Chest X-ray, AP view. Patient: 60 years old, sex M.
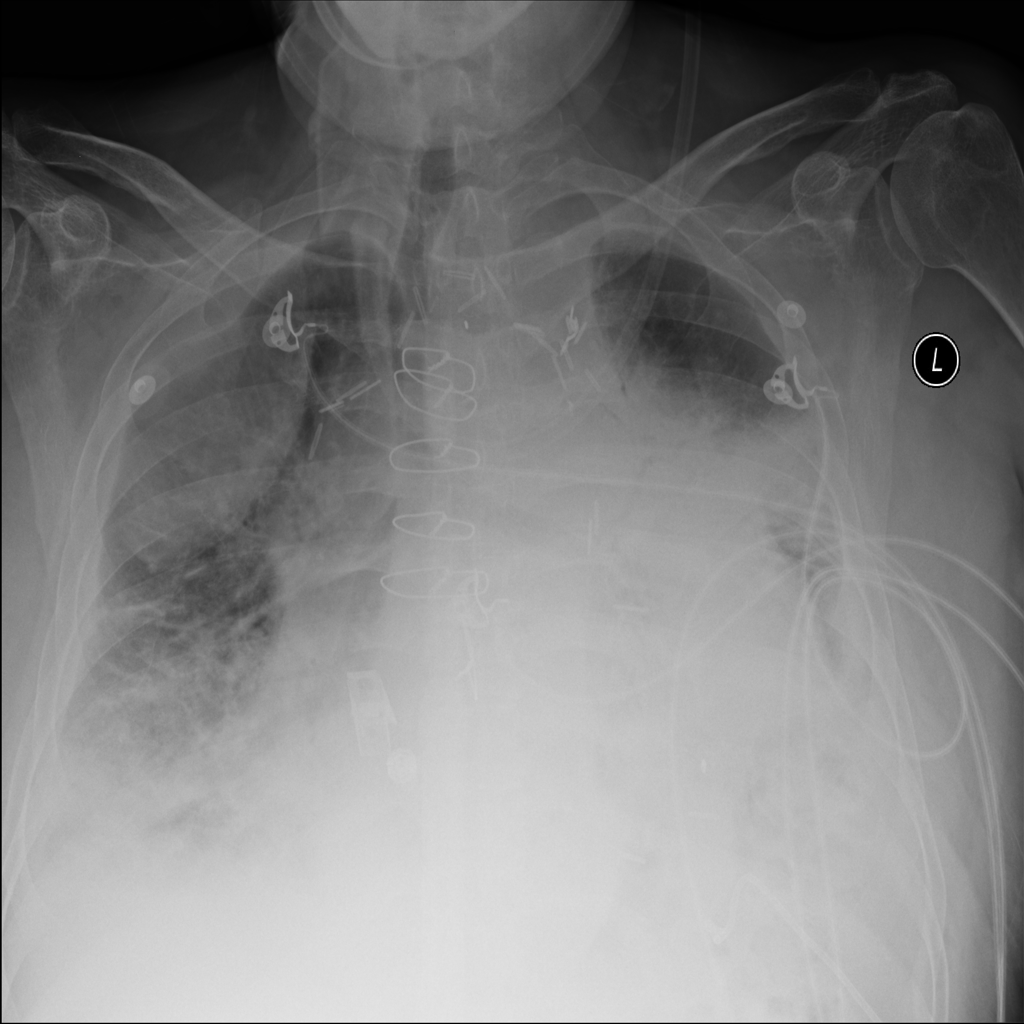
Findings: Infiltration